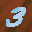
Label: 3